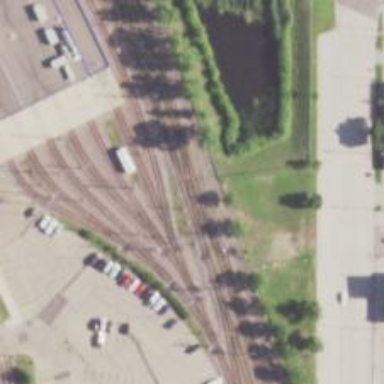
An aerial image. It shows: Light rail electrified with contact line.